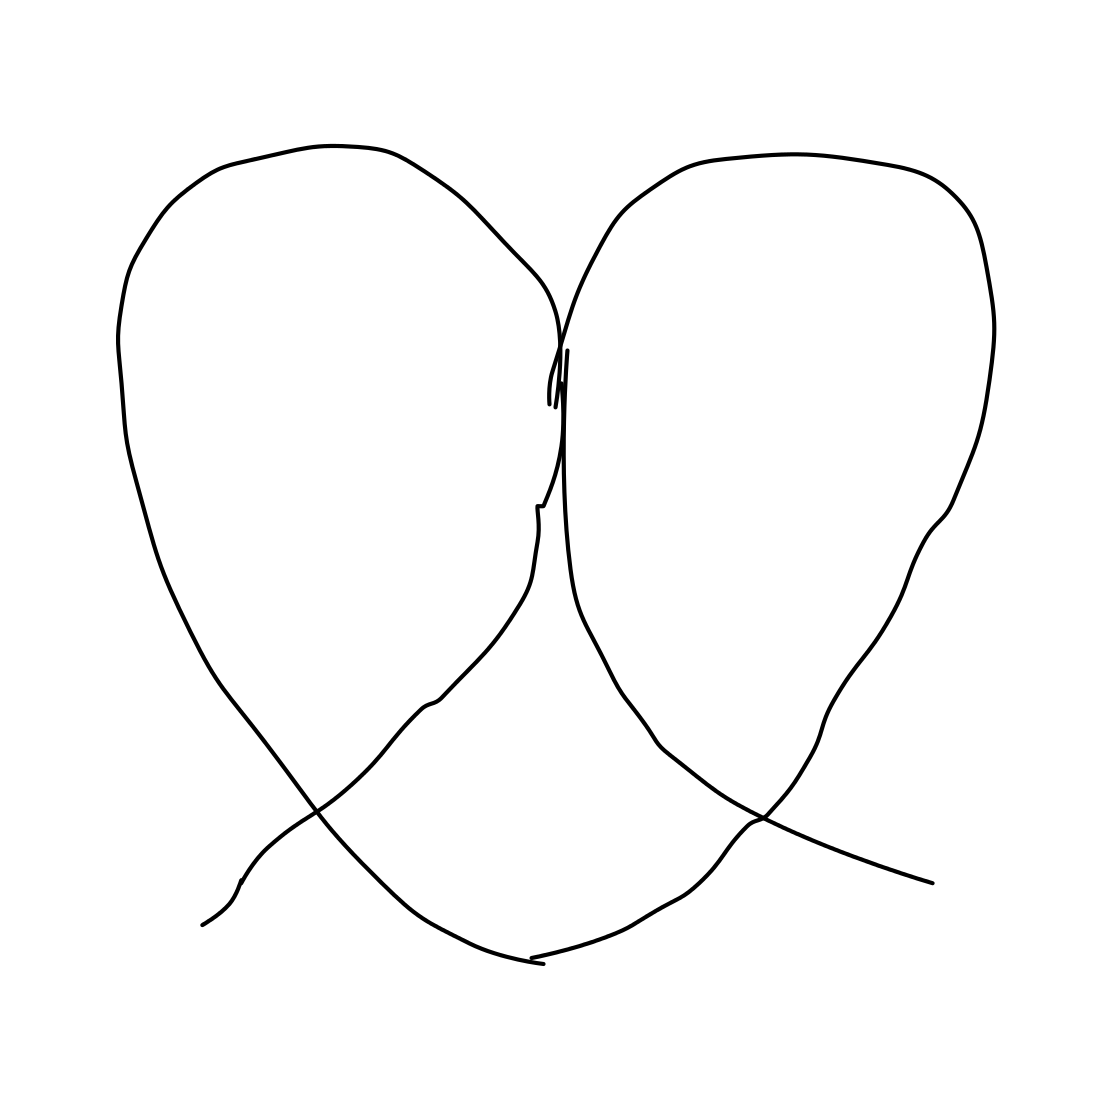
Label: pretzel